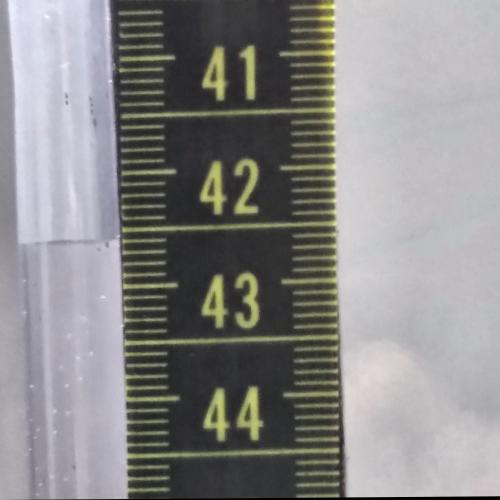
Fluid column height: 42.6 cm